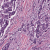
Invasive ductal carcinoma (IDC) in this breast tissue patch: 1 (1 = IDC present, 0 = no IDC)